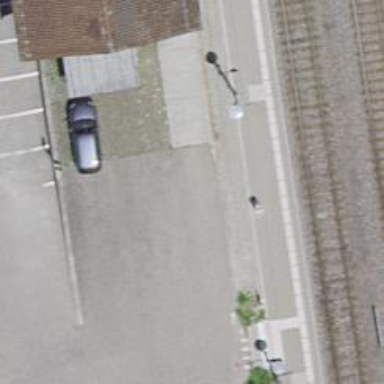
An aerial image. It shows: Bicycle parking area with stands available.